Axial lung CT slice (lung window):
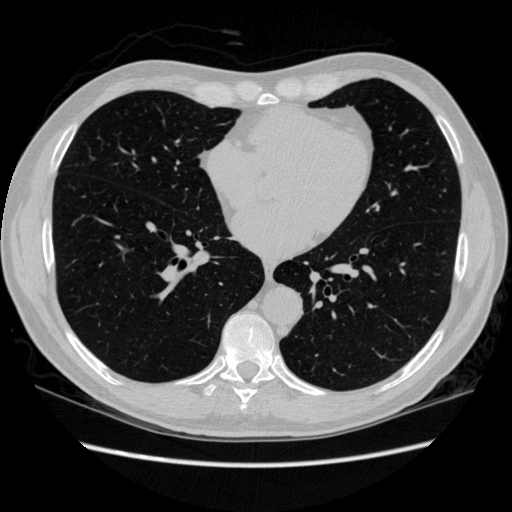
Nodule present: no